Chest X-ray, AP view. Patient: 81 years old, sex M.
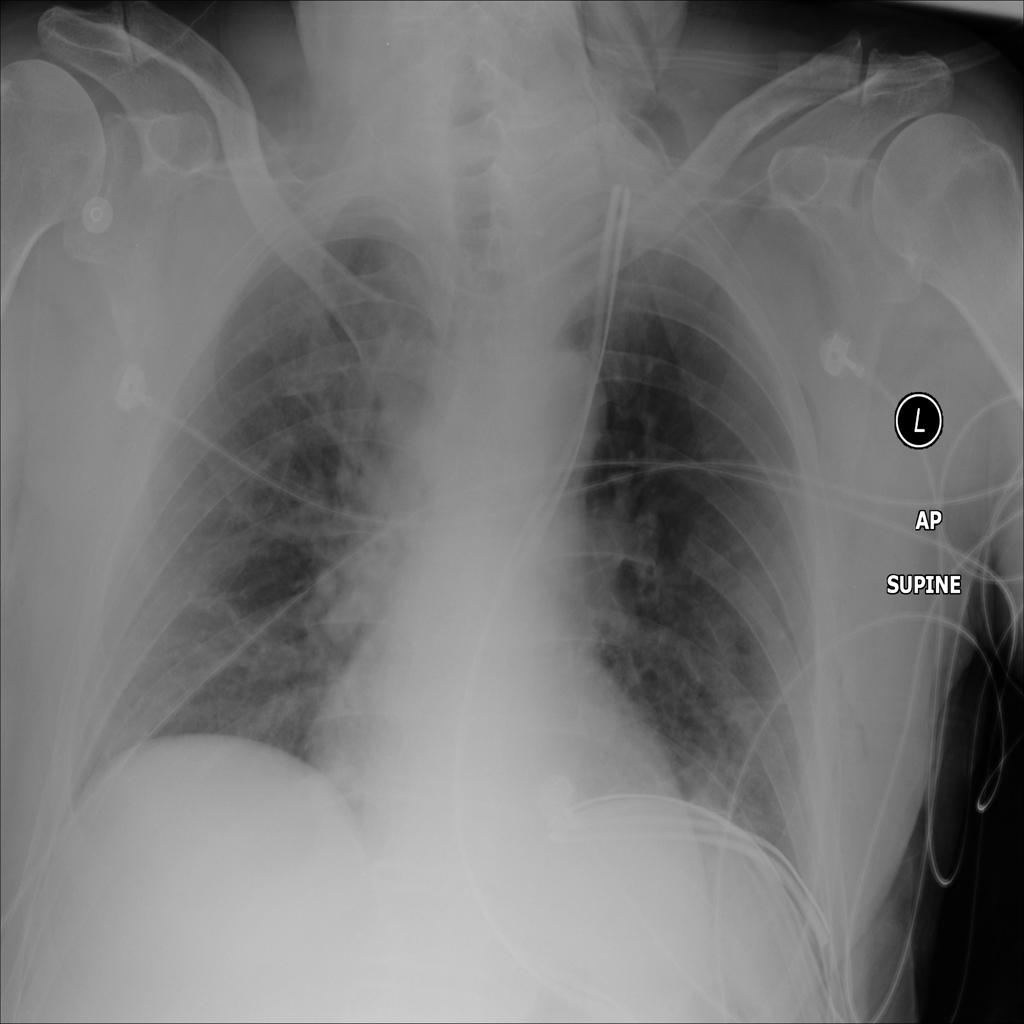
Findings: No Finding